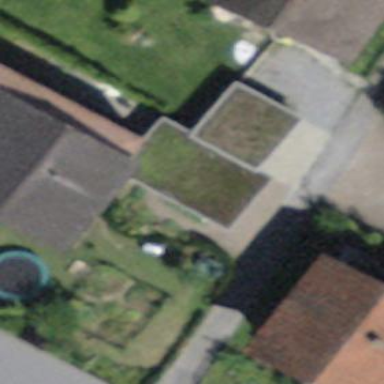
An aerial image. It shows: View of roof of building.